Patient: sex M, age 42
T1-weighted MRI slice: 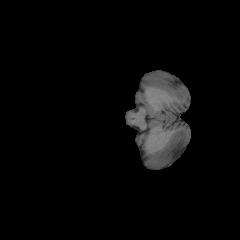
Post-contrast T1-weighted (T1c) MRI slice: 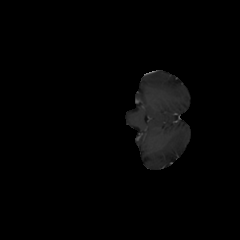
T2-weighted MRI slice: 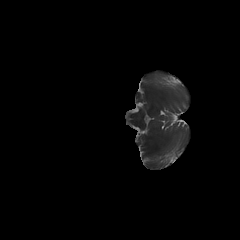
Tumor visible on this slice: no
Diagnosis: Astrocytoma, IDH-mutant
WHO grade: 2